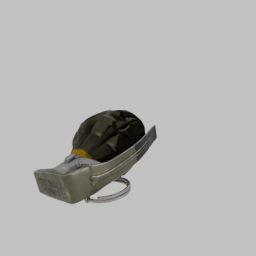
Label: tools